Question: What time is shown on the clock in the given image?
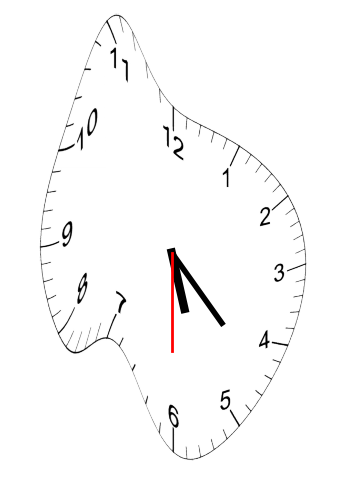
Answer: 05:22:30